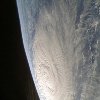
Label: cloud